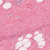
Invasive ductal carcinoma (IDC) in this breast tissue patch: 0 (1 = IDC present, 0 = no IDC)